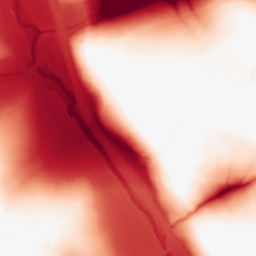
Category: morphological
Decomposition family: tophat
Decomposition parameters: size: 100
mode: black
Upsampling method: lanczos
Upsampling parameters: scale: 8
Upsampling scale: 8